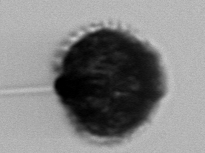
Label: Gonyaulax